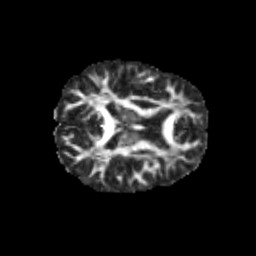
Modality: FA
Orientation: axial
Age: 12
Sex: female
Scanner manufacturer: siemens
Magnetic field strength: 3 T
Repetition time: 3.8 s
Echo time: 0.07 s